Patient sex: M
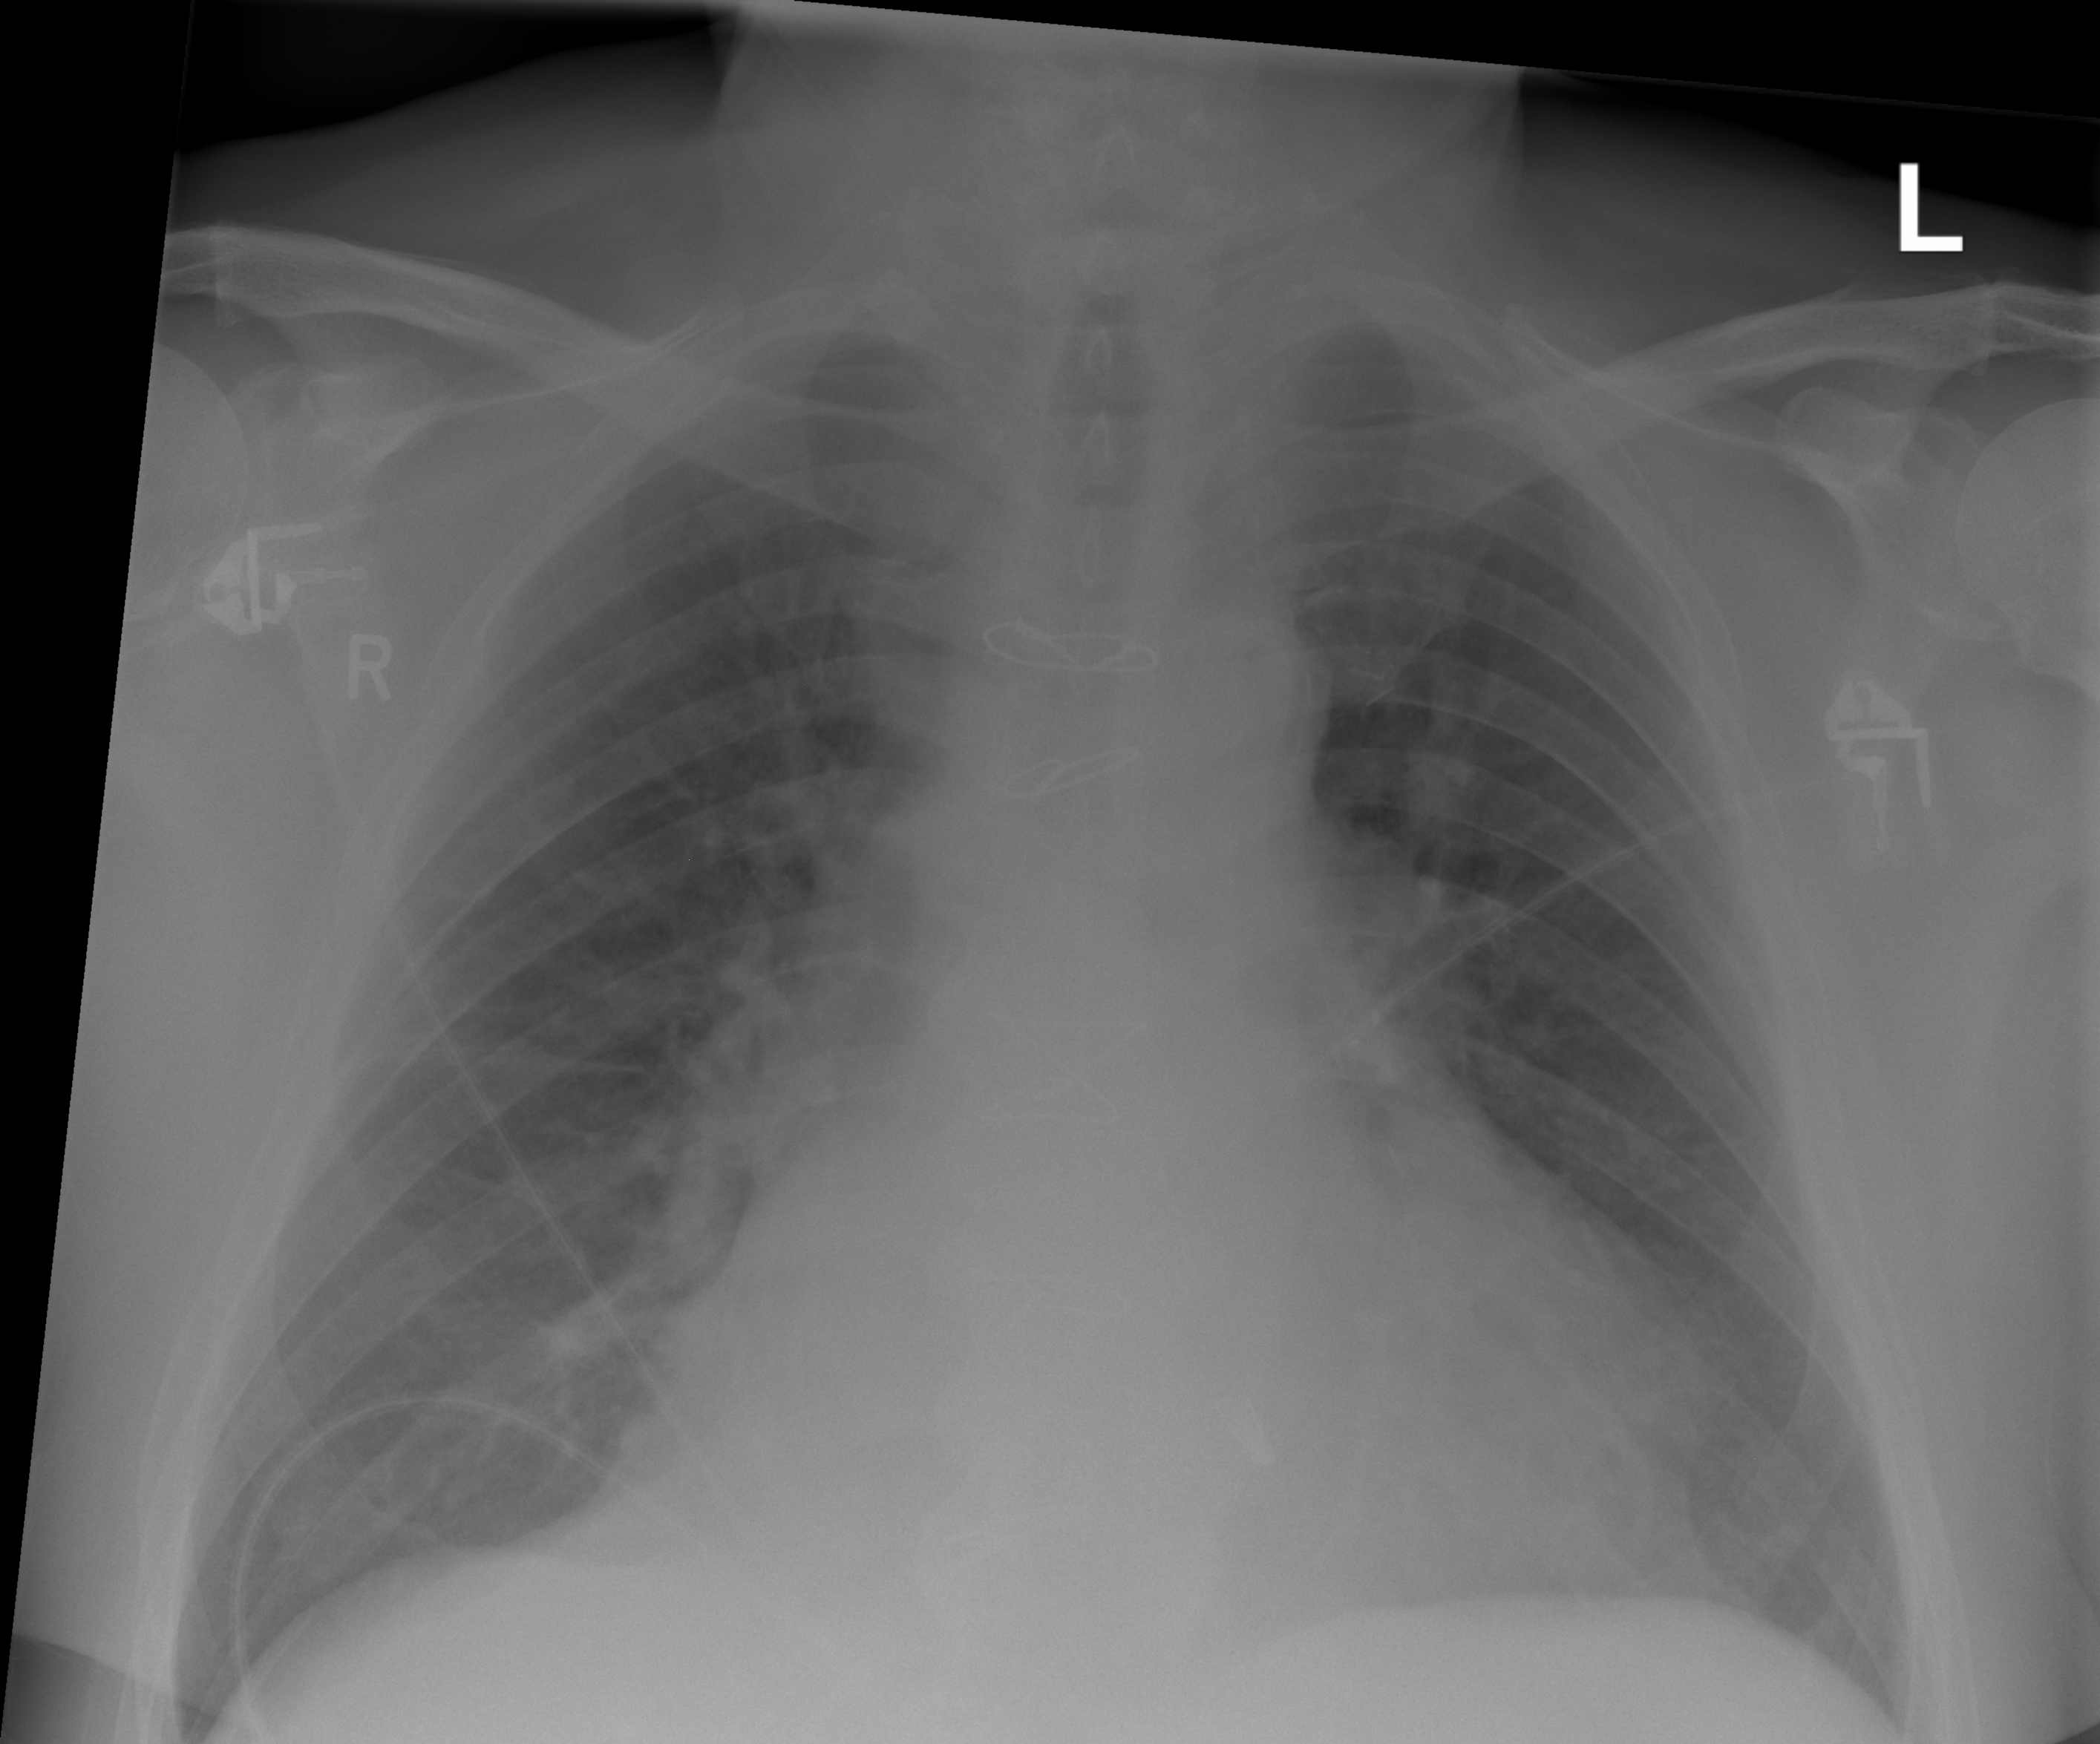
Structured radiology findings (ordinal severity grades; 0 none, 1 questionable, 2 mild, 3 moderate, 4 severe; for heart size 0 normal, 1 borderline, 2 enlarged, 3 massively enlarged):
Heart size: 2
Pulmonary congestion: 2
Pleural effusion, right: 0
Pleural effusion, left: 0
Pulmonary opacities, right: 0
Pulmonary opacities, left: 0
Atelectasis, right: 0
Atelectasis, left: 0